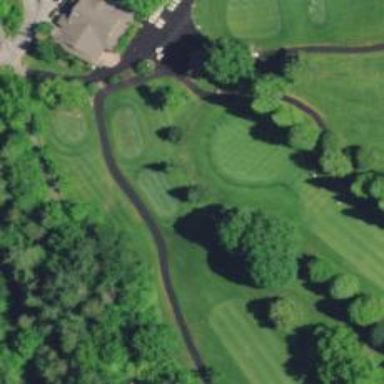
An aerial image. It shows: View of golf hole.